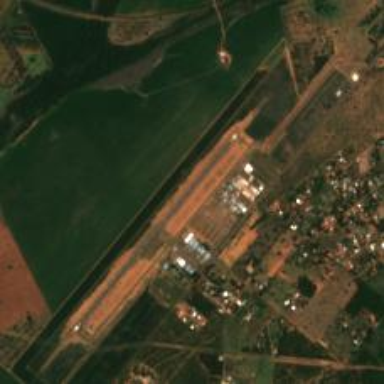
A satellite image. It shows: View of runway in airport.